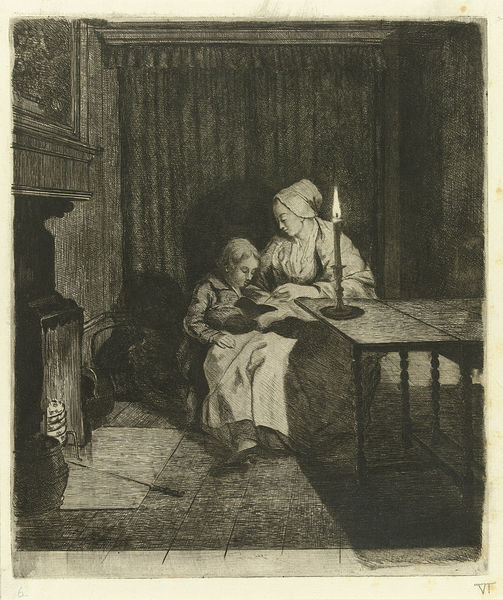
Titel: Moeder geeft haar zoon les
Künstler: Louis Bernard Coclers
Standort: Amsterdam
Institution: Rijksmuseum
Schlagwörter: schatten, frau, tisch, zeichnung, vorhang, interieur, kind, mutter, genre, kamin, ofen, naturalismus, lesen, kerze, kohle, sohn